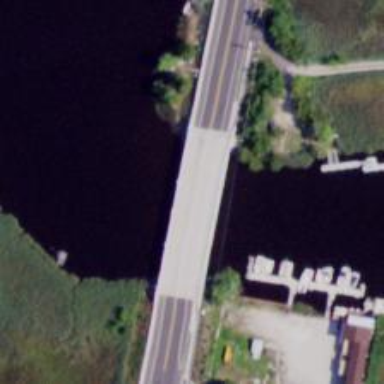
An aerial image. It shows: Primary highway crossing bascule movable bridge.